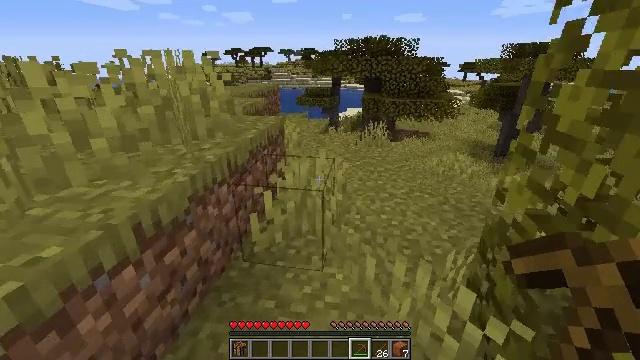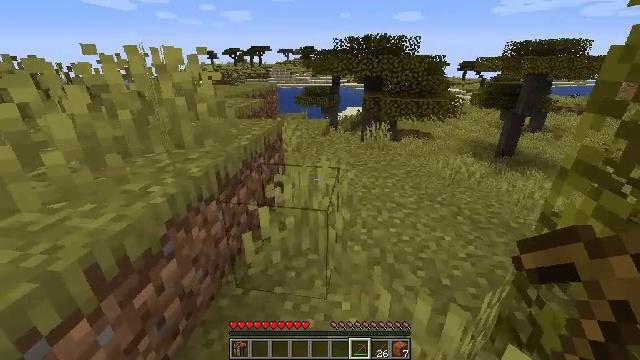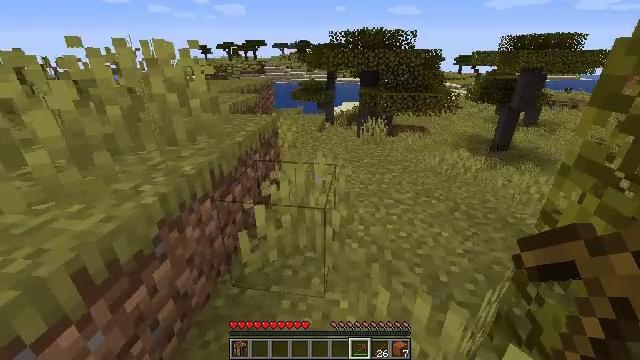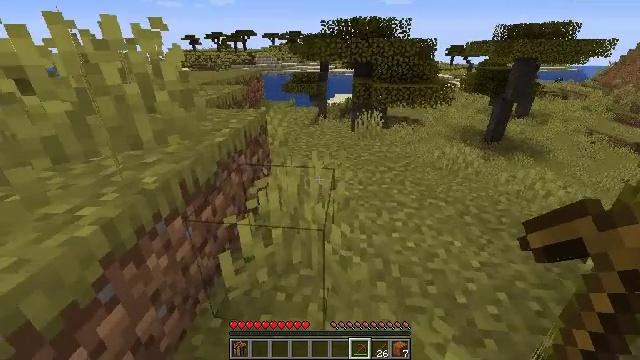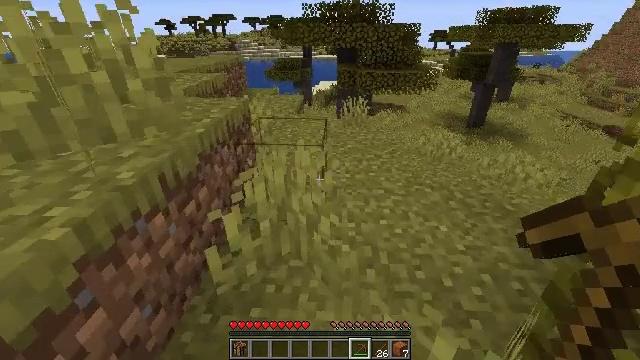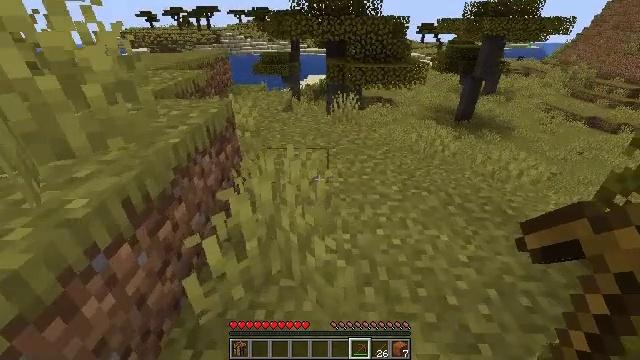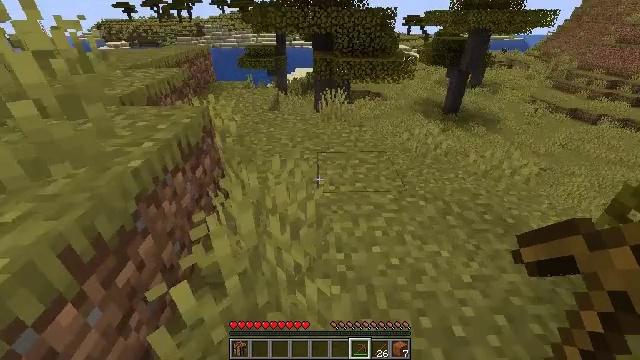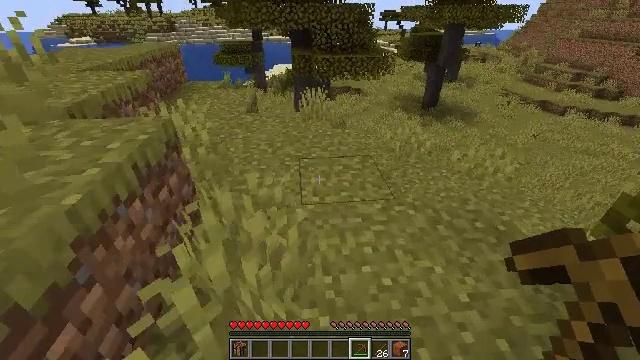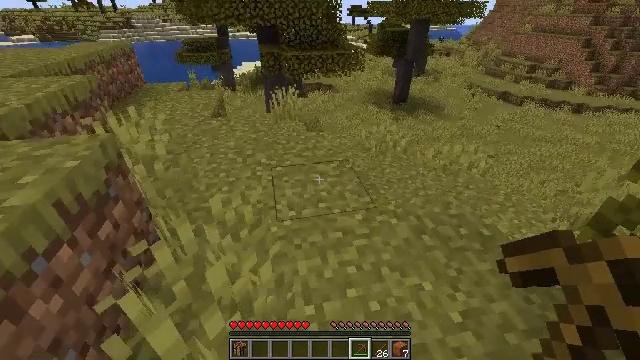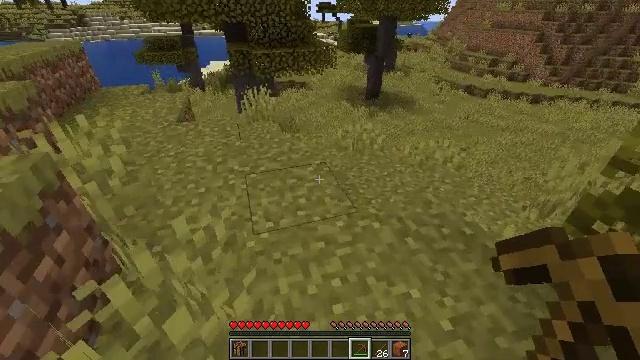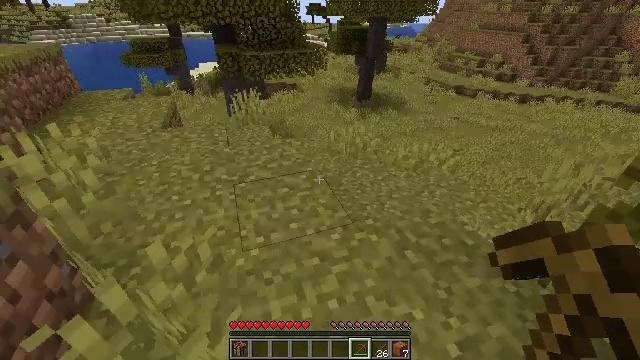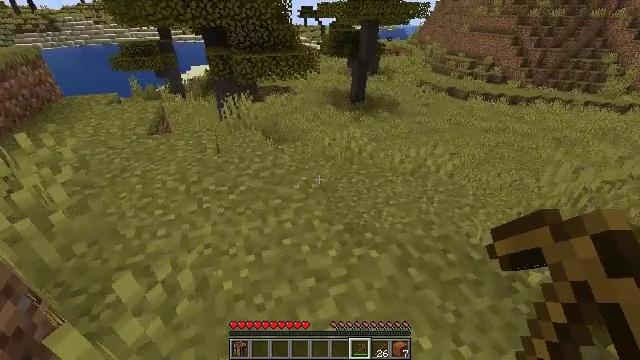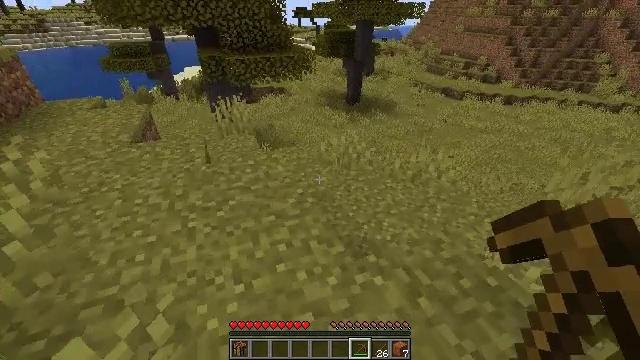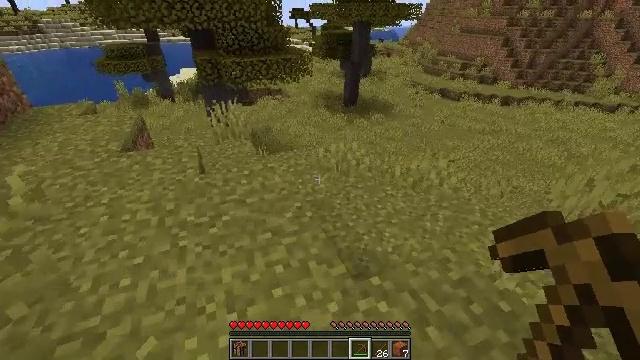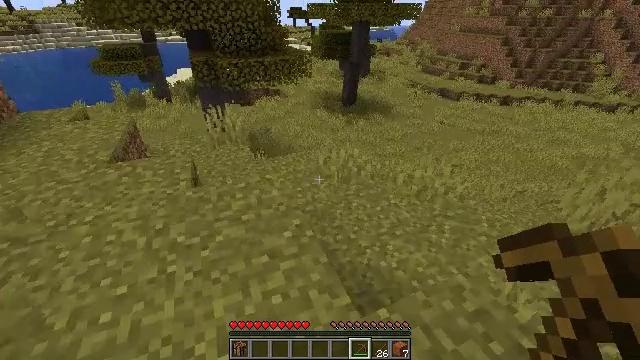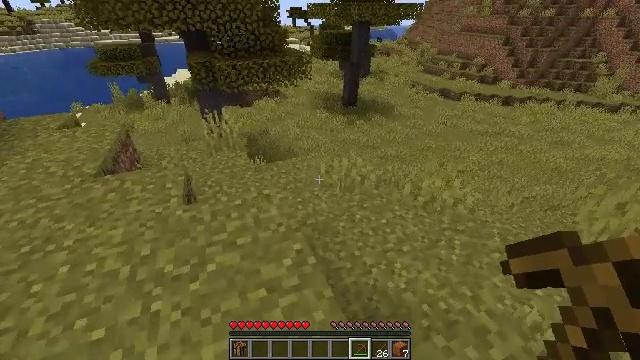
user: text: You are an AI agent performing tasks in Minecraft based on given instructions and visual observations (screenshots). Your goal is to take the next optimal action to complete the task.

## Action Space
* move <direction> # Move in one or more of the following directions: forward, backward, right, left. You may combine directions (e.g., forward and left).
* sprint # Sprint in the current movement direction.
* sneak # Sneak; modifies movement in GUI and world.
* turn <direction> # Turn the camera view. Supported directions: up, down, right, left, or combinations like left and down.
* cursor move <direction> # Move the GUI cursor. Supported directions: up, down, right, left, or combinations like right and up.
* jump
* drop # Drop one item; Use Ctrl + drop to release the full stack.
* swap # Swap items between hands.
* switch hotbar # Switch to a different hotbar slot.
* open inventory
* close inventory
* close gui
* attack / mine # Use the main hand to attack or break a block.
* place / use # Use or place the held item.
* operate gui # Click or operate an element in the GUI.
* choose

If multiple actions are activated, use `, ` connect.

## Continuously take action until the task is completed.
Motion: motion action
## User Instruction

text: Break the grass block.
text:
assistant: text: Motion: move forward
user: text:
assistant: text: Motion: move forward, turn down
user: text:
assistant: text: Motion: move forward, turn right and down
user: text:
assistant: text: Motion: move forward, turn right and down
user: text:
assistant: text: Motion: move forward, turn right and down
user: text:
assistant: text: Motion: move forward, turn right and down
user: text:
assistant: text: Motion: move forward, turn right
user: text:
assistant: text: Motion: move forward, turn right
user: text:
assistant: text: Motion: move forward, turn right
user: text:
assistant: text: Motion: move forward, turn right
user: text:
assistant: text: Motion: move forward, turn right
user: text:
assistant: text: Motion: move forward, turn right
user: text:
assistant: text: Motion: move forward
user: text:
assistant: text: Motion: move forward
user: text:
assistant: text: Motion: move forward
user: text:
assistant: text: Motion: move forward
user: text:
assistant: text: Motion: move forward
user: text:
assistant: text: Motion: move forward
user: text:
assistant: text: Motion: move forward, jump
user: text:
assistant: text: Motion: move forward, jump
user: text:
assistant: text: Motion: move forward, jump
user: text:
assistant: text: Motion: move forward, jump
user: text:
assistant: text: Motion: move forward, jump
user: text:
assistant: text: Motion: move forward, jump
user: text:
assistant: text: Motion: move forward
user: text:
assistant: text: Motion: move forward, turn right
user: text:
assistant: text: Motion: move forward, turn right and up
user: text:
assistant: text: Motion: move forward, turn right and up
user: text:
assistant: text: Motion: move forward, turn right and up
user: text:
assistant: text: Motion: move forward